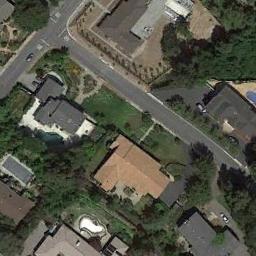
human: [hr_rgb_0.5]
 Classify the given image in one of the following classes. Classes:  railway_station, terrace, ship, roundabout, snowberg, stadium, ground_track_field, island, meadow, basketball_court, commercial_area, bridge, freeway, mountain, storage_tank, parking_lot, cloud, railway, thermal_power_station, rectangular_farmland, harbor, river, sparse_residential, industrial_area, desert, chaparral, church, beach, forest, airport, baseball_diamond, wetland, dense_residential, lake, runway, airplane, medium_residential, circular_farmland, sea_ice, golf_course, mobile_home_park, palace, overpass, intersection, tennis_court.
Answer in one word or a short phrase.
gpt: medium_residential